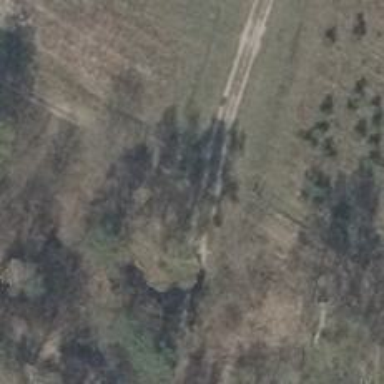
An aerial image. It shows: Path on the ground.